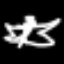
Label: angel